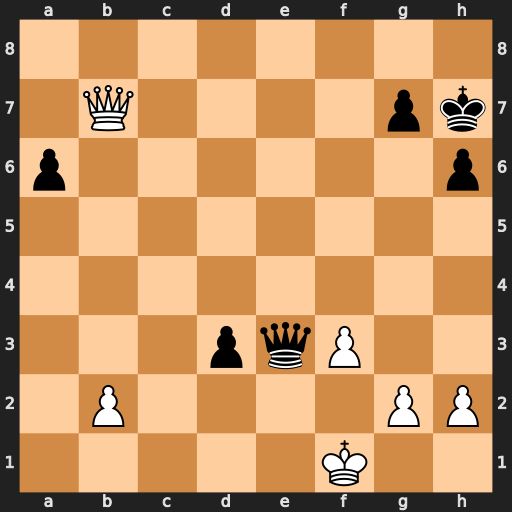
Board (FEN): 8/1Q4pk/p6p/8/8/3pqP2/1P4PP/5K2
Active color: w
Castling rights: -
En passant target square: -
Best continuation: Qe4+ Qxe4 fxe4